五年级 · 立体几何学
折叠后, 不能围成正方体的图形是 ( ）。

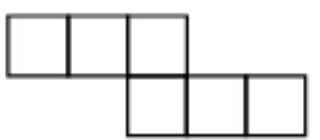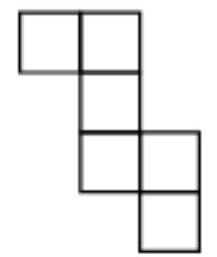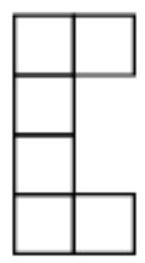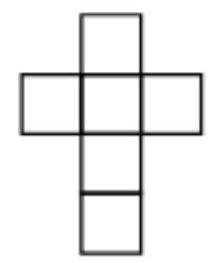
A.

B.

C.

D.

答案: C
解析: 解C

【分析】根据正方体 11 种展开图进行分析。

【详解】A. 3-3型, 能围成正方体;

B. 2-3-1 型, 能围成正方体;

C. 不是正方体展开图, 不能围成正方体;

D. 1-4-1 型, 能围成正方体。

故答案为: C

【点睛】关键是掌握正方体 11 种展开图, 或具有较强的空间想象能力。